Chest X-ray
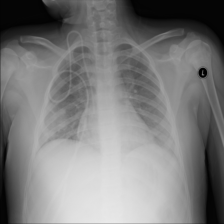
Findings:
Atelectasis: negative
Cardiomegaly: negative
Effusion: negative
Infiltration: negative
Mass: negative
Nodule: negative
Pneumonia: negative
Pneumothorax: negative
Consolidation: negative
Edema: negative
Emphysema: negative
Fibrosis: negative
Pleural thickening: negative
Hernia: negative